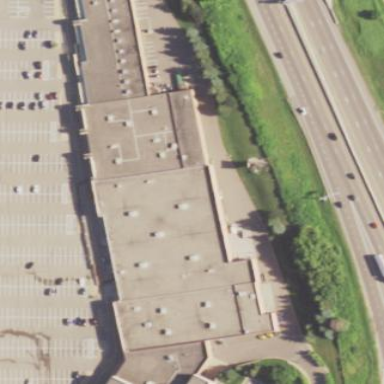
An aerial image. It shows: Building.